Field crop: tomato
Growth stage: 1
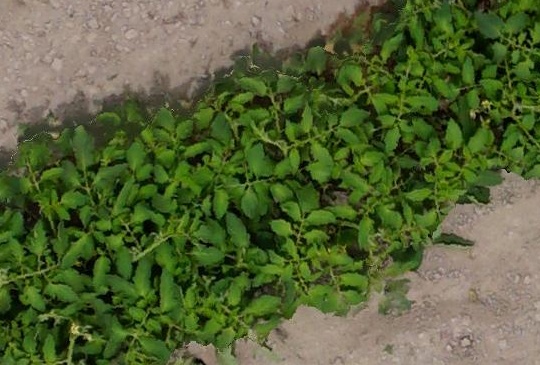
Species: tomato